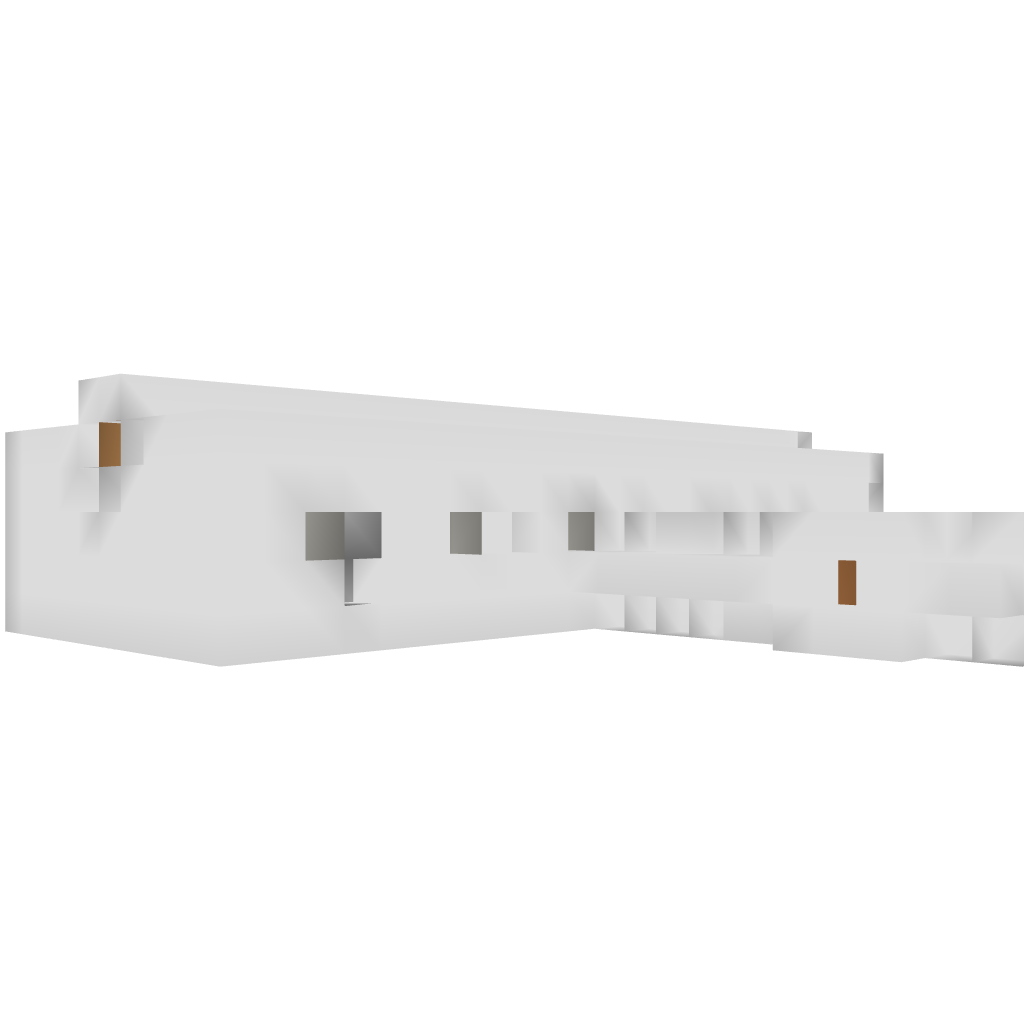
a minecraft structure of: Plane